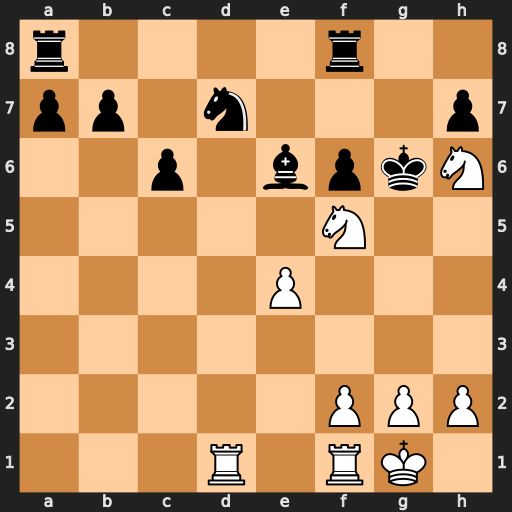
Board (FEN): r4r2/pp1n3p/2p1bpkN/5N2/4P3/8/5PPP/3R1RK1
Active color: w
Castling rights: -
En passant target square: -
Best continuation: Rd3 Bxf5 Nxf5